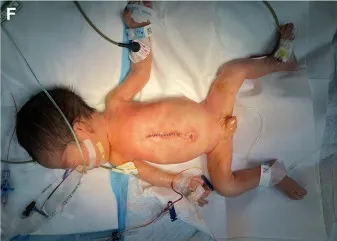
(A-F) Basic clinical datd of the children.
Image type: medical_photograph (skin_photograph)